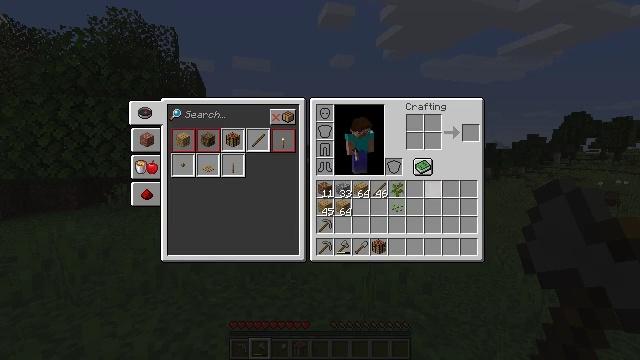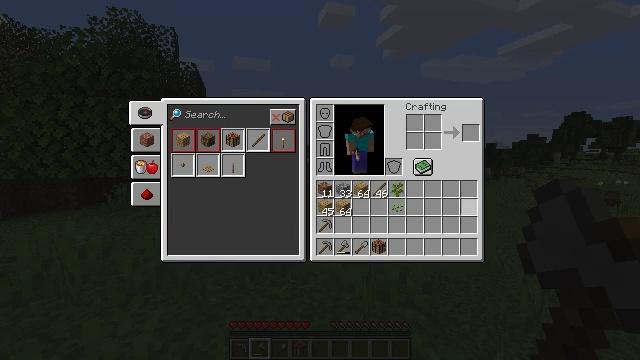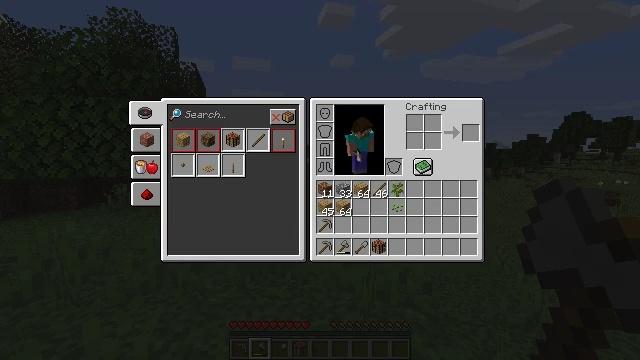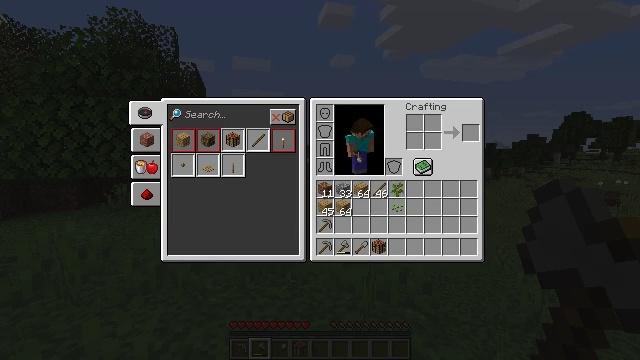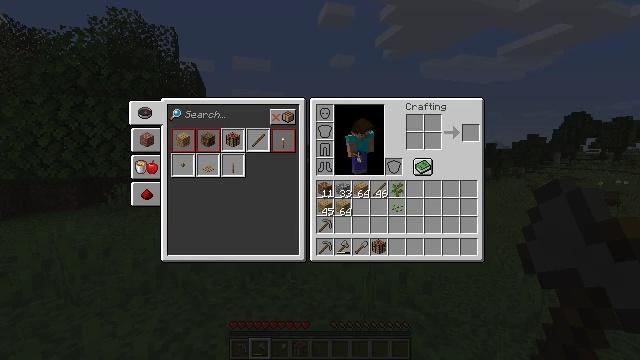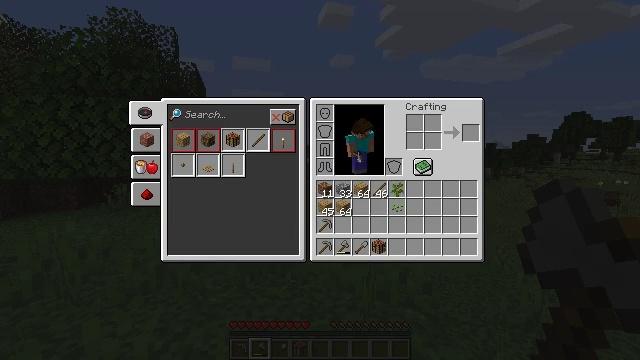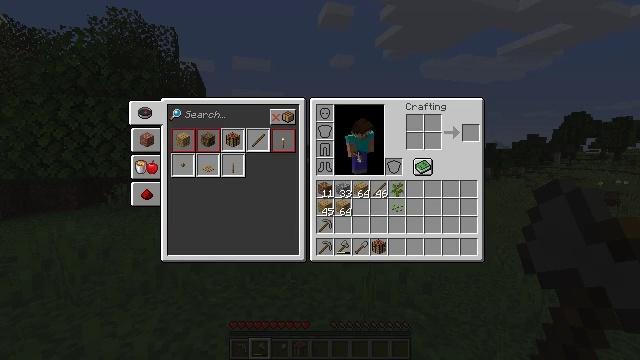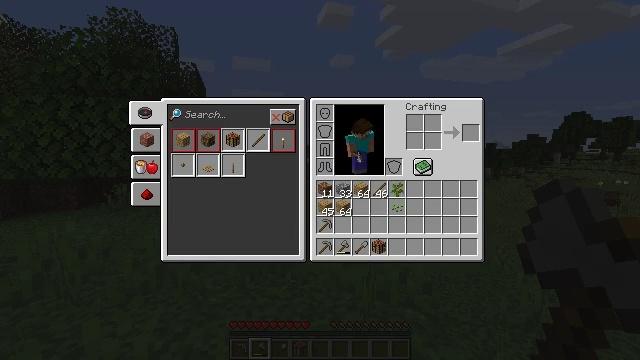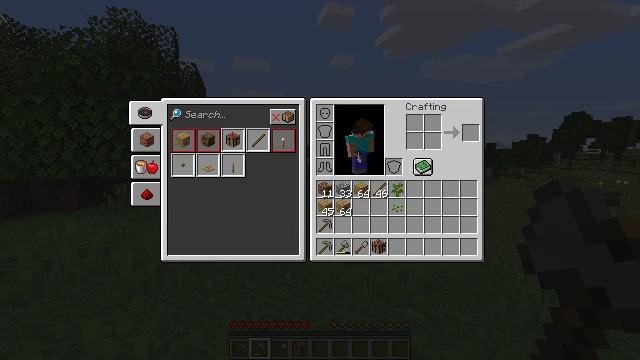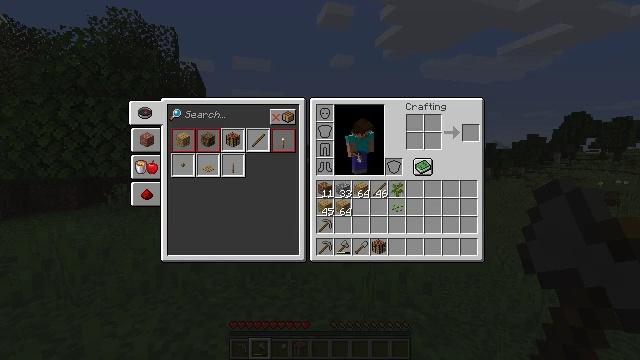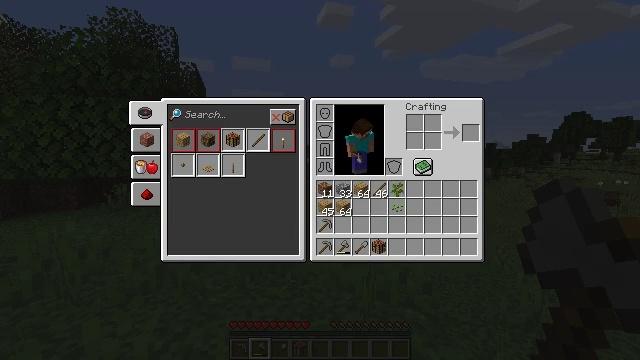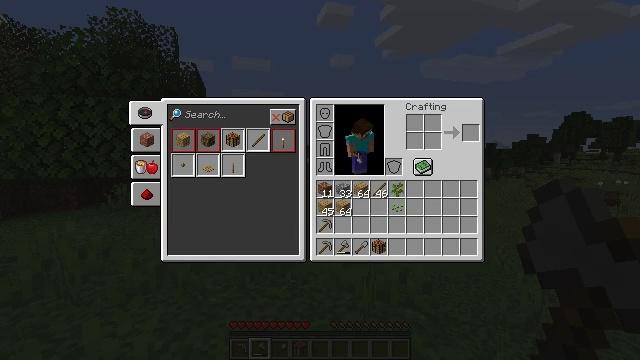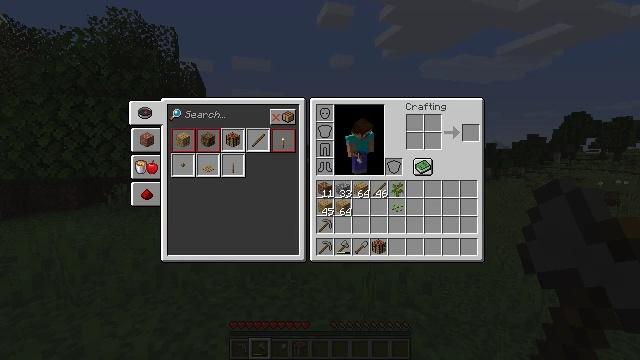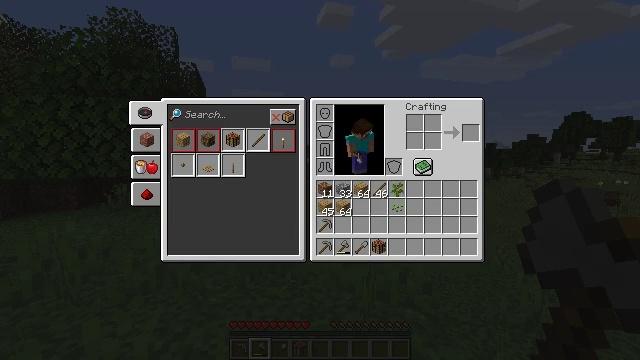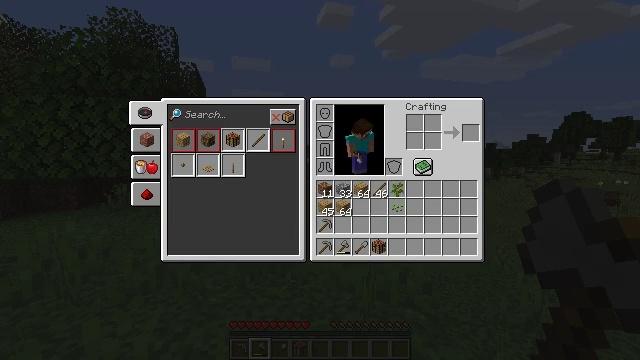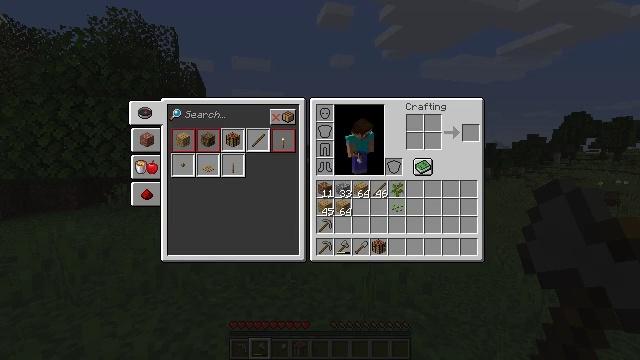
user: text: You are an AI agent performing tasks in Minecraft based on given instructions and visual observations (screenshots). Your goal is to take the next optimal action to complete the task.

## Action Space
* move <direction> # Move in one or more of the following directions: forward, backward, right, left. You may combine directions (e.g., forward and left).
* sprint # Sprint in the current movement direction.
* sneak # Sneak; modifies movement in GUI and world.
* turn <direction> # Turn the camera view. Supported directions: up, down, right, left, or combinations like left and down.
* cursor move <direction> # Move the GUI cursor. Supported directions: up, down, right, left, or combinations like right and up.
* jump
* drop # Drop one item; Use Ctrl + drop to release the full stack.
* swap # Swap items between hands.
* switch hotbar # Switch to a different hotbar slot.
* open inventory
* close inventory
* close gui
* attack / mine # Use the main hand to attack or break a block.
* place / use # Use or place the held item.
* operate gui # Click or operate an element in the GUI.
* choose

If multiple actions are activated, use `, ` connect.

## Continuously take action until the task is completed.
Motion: motion action
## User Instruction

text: Mine tall grass from the ground.
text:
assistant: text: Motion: cursor move right and down
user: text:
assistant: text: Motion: cursor move right and down
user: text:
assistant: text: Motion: cursor move right and down
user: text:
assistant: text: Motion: no_op
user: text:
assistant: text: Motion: no_op
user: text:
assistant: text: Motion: no_op
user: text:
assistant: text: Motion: no_op
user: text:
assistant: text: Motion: no_op
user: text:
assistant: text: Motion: no_op
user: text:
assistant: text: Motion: no_op
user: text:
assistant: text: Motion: no_op
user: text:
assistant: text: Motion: no_op
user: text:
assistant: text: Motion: no_op
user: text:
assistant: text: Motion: no_op
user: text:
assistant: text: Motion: no_op
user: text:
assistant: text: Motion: no_op
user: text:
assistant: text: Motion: close gui
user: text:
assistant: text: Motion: no_op
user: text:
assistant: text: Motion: no_op
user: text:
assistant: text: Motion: turn left
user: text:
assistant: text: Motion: turn left
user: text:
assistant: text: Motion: turn left
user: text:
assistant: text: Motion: turn left and down
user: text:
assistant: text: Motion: turn down
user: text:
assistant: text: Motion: turn right and down
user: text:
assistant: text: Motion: turn right and down
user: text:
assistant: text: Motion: turn right and down
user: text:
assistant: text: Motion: turn right and down
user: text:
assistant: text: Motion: turn up
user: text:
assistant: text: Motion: turn left and up